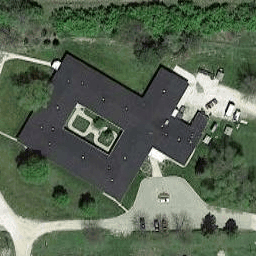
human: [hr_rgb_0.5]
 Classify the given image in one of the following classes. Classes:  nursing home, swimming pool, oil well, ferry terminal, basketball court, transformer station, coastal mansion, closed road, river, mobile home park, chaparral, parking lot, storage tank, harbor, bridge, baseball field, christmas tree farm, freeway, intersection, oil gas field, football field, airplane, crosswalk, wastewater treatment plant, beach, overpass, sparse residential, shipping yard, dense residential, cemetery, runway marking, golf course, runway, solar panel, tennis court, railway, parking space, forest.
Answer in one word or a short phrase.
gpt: nursing home